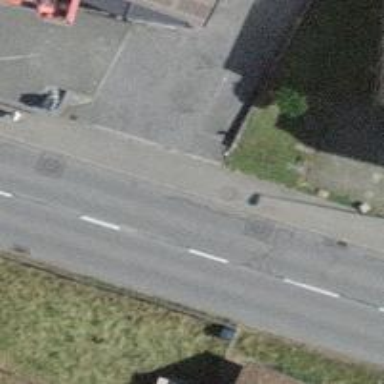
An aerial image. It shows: Sidewalk along the footway.